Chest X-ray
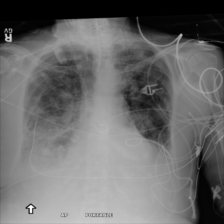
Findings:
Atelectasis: negative
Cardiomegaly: negative
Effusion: negative
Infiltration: positive
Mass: negative
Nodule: negative
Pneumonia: negative
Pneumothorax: negative
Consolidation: negative
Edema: negative
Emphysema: negative
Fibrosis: negative
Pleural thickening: negative
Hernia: negative